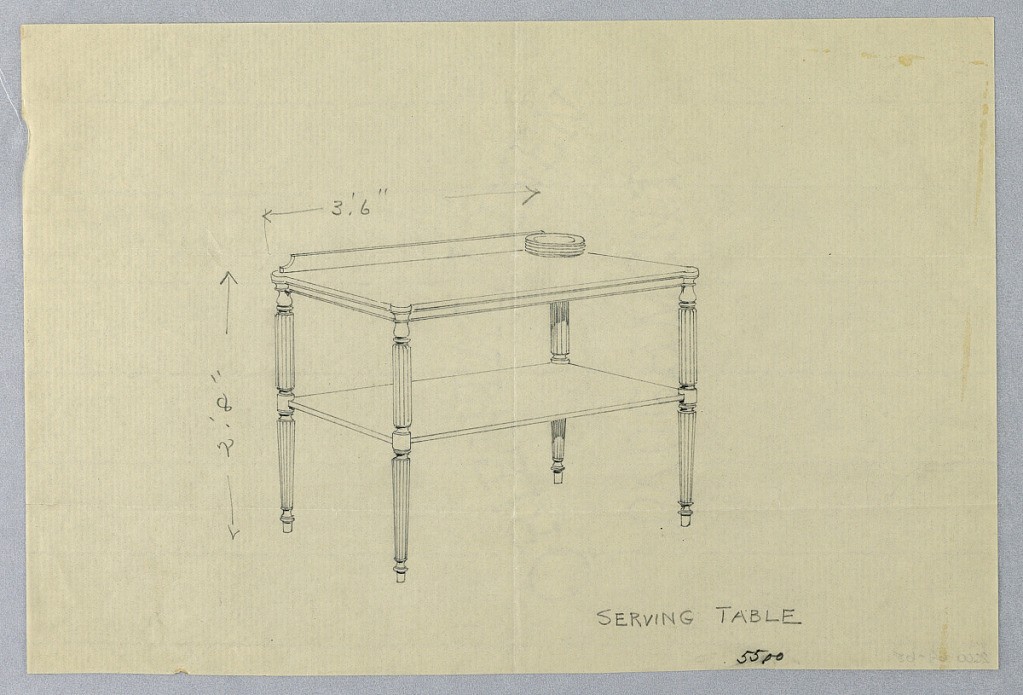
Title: Design for Serving Table on Stop-Fluted Legs
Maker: A.N. Davenport Co.
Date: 1900–05
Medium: Graphite on thin cream paper
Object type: Drawing
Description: Rectangular molded top raised on 4 straight, stop-fluted, turned legs; lower shelf attached half way up from floor level; low backsplash; stack of plates shown upper right corner of top.